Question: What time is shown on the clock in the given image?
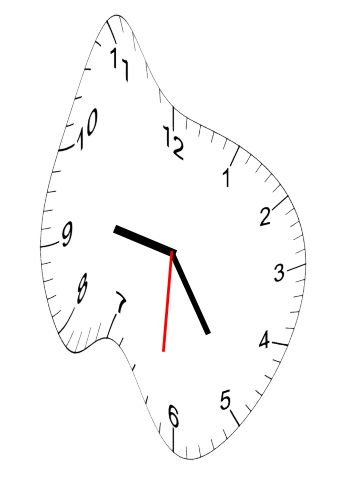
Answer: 09:24:31